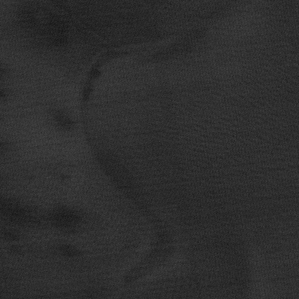
Label: frost